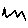
Label: zigzag